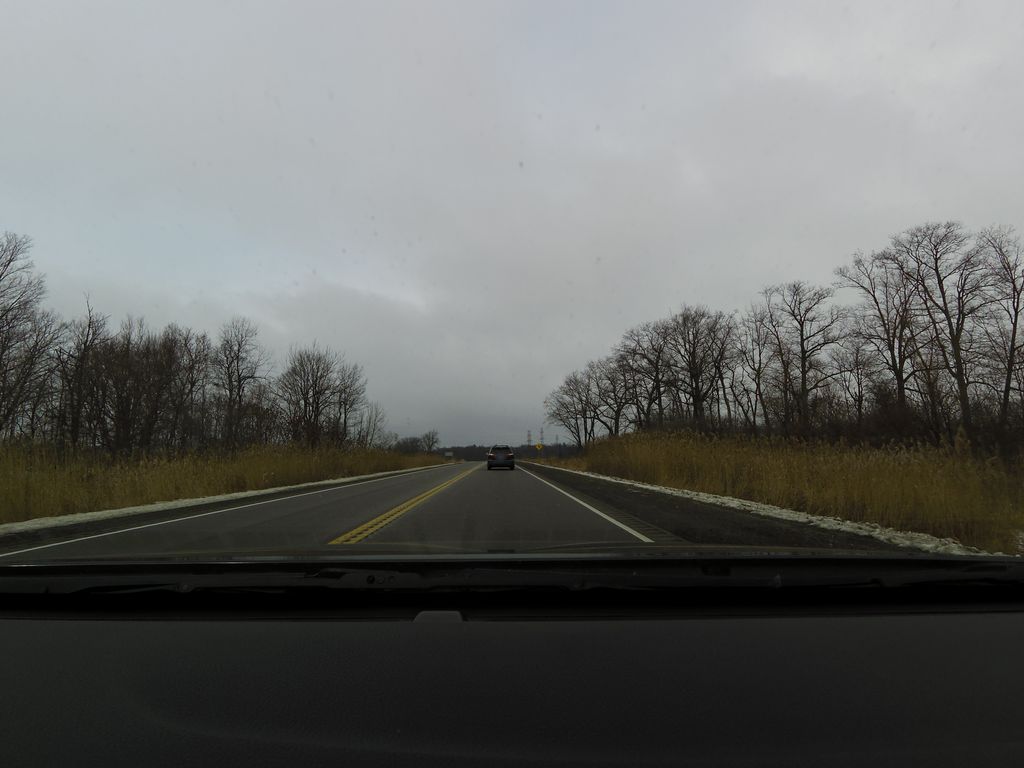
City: hamilton